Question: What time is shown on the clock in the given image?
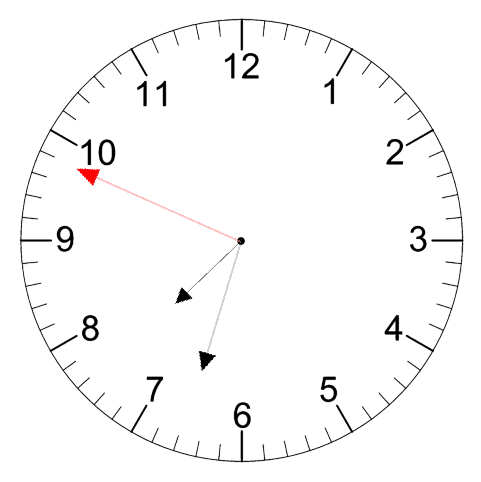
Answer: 07:32:49